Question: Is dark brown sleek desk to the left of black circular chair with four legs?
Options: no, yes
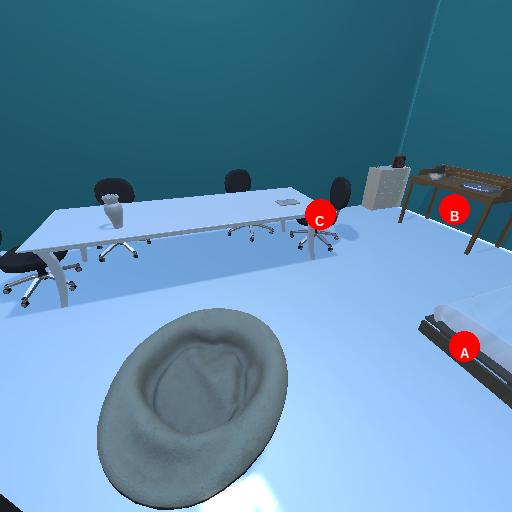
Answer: no